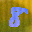
Label: 8